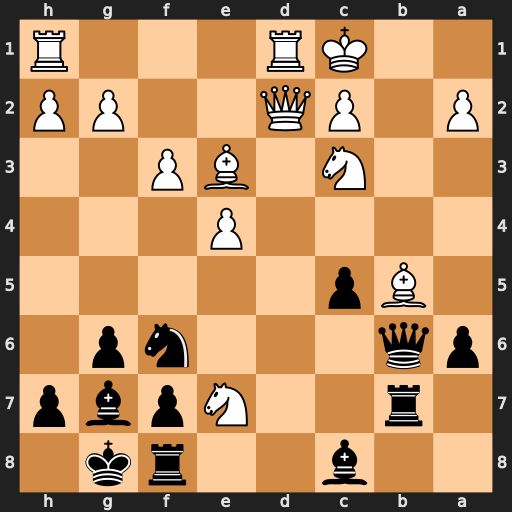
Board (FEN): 2b2rk1/1r2Npbp/pq3np1/1Bp5/4P3/2N1BP2/P1PQ2PP/2KR3R
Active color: b
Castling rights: -
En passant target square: -
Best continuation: Rxe7 Qd6 Qxd6 Rxd6 axb5